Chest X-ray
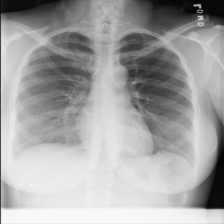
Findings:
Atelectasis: negative
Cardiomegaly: negative
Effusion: negative
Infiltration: negative
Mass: negative
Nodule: negative
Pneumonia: negative
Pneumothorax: negative
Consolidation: negative
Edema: negative
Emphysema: negative
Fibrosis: negative
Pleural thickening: negative
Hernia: negative